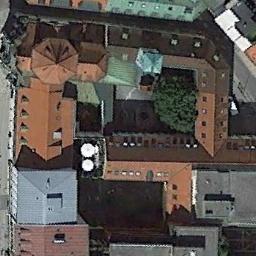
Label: church